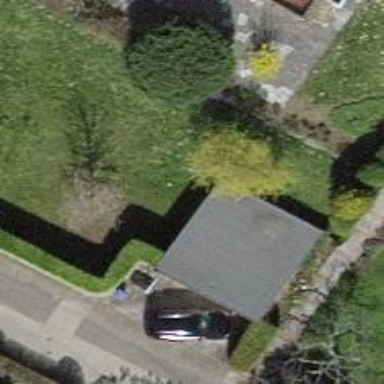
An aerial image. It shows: Garage.